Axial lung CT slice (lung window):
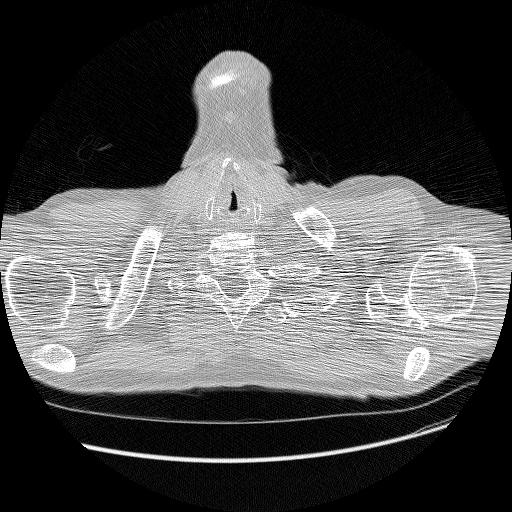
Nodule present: no